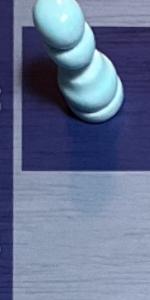
Label: Empty